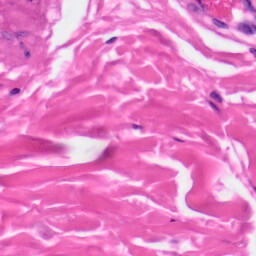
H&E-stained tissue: Skin